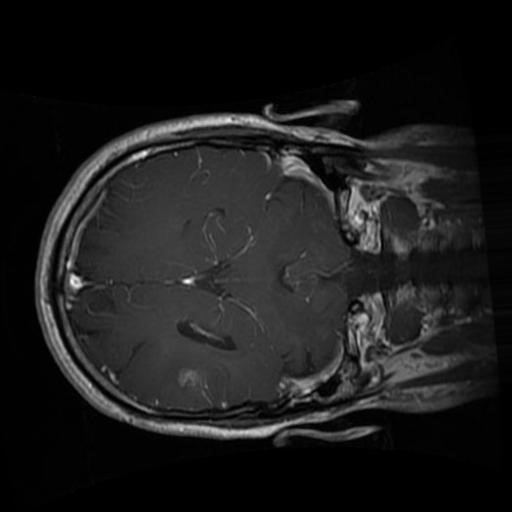
Label: brain_glioma